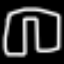
Label: pants